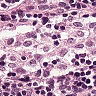
Metastatic tissue present: no